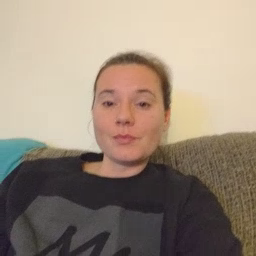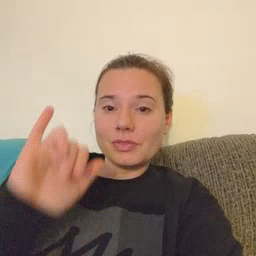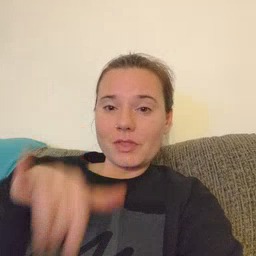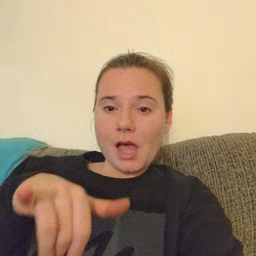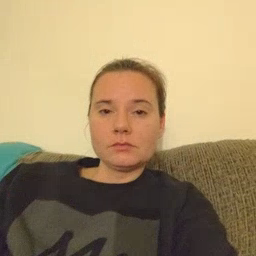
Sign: that